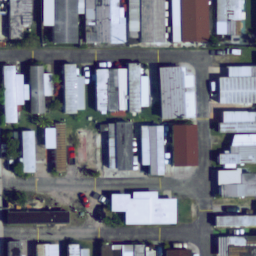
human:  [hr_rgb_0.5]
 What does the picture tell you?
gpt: mobile home park